Question: I'm looking at the keys defined here:
<URL>
and I don't see one which obviously corresponds to the menu key:

Which key am I looking for?
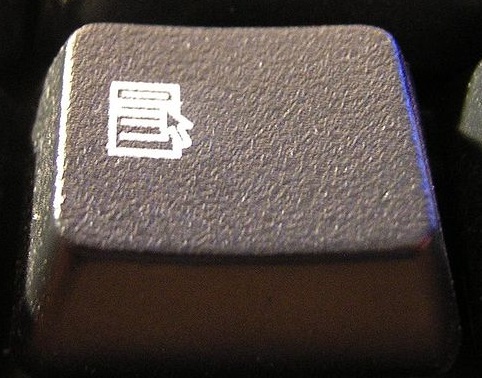
Answer: The key you are looking for is 'Key.Apps'.
Here is a working example: